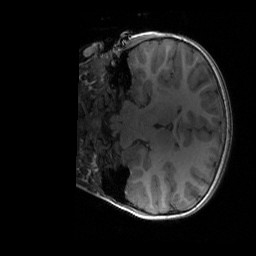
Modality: T1w
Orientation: coronal
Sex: female
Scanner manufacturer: siemens
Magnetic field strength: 3 T
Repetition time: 1.9 s
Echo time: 0.00243 s